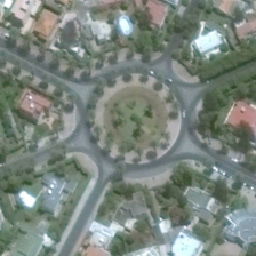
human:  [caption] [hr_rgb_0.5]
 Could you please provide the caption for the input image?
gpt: The big square seems a little unclear.

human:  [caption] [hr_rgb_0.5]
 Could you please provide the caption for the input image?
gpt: The big square looks a little fuzzy.

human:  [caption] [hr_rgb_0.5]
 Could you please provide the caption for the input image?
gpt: The big table is a little fuzzy.

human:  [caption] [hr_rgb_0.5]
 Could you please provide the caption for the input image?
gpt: Large squares look a bit obscure.

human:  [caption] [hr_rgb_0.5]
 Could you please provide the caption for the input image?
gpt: The big square looks a little confused.